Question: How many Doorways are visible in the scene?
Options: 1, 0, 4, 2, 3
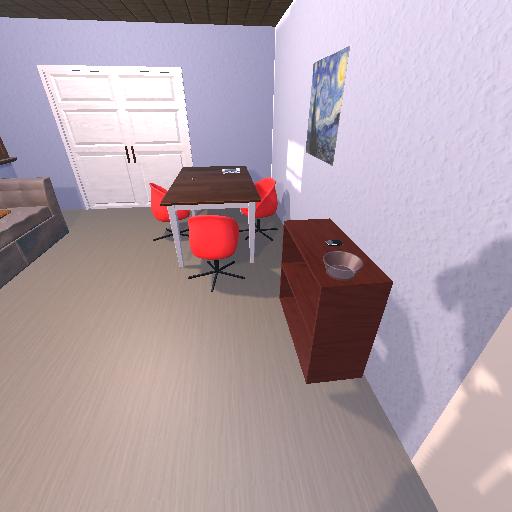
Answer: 1